Question: I am building a bundle for uploading many photos.
I use a table to display my photo's forms.

My problem is, when I click on "Modifier" nothing is done
'''
public function ajaxEditPhotoAction(Request $request, $id) {
$error = null;
$em = $this->getDoctrine()->getManager();
$repository = $em->getRepository("FDMFileUploaderBundle:Photo");
$photo = $repository->find($id);
$form = $this->get('form.factory')->create(new PhotoType(), $photo);
if ($request->isMethod('POST')) {
$form->bind($request);
if ($form->isValid()) {
$em->flush();
}
else {
$error = "Mauvaise donnee";
}
}
else {
$error = "Wrong Method";
}
return $this->render('FDMFileUploaderBundle:Default:editPhoto.html.twig', array(
"error" => $error
)
);
}
'''
If I had this line after 'isValid()', that's work but when "Active" or "Titre" are changed, my photos are uploaded twice.
'''
$photo->upload();
'''
How I can force an upload if my attribute which are persisted in my entity are not changed?
I have taken a look in doctrine annotation but, I didn't find solution.
Ajax submit
'''
var data = new FormData(this);
$.ajax({
type: "POST",
url: url,
data: data,
contentType: false,
cache: false,
processData:false,
success: function(data) {
alert("Success");
},
error: function(xhr, textStatus, errorThrown) {
alert("Error "+xhr+textStatus+errorThrown);
}
});
'''
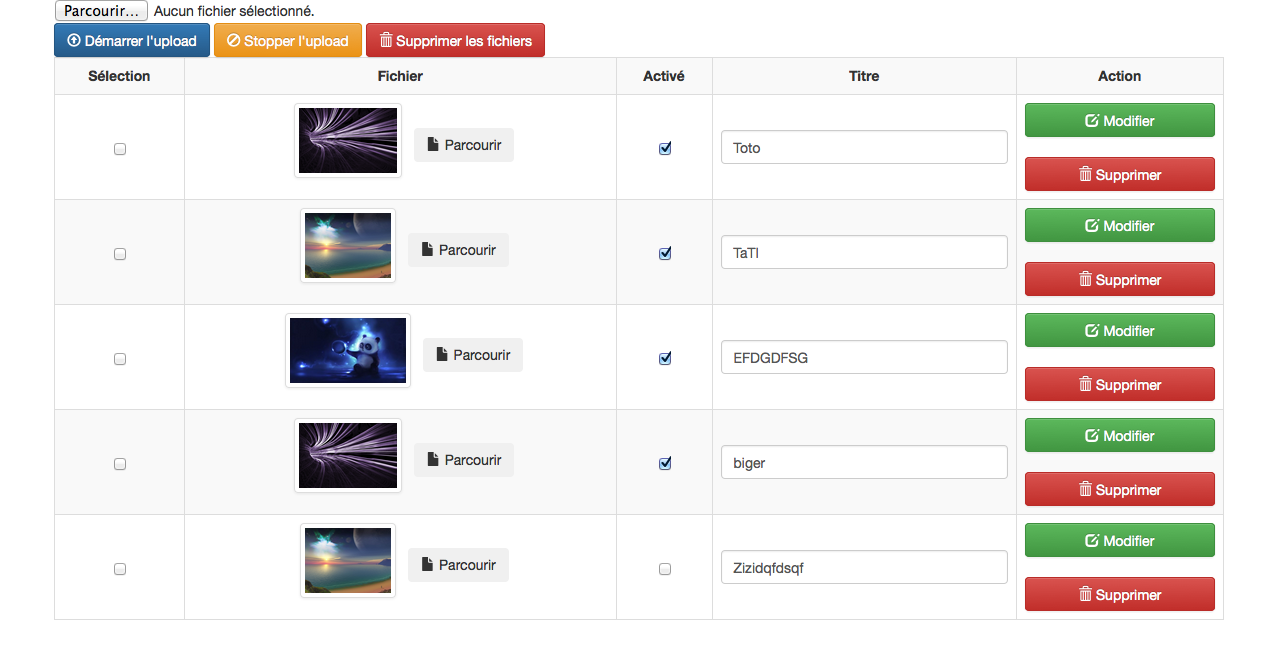
Answer: You can check if your '$request' have files inside. This will do the trick.
'''
if ($form->isValid() || $request->files->count() > 0) {
$photo->upload();
$em->flush();
}
'''
Edit by olive007:
Thank you help I have found my solution:
'''
$nbFile = $request->files->count();
if ($form->isValid()) {
$uow = $em->getUnitOfWork();
$uow->computeChangeSets();
if ($nbFile == 1 && !$uow->isScheduledForUpdate($photo)) {
// title and enabled aren't modified but file is
$photo->upload();
}
else {
$em->flush();
}
}
'''